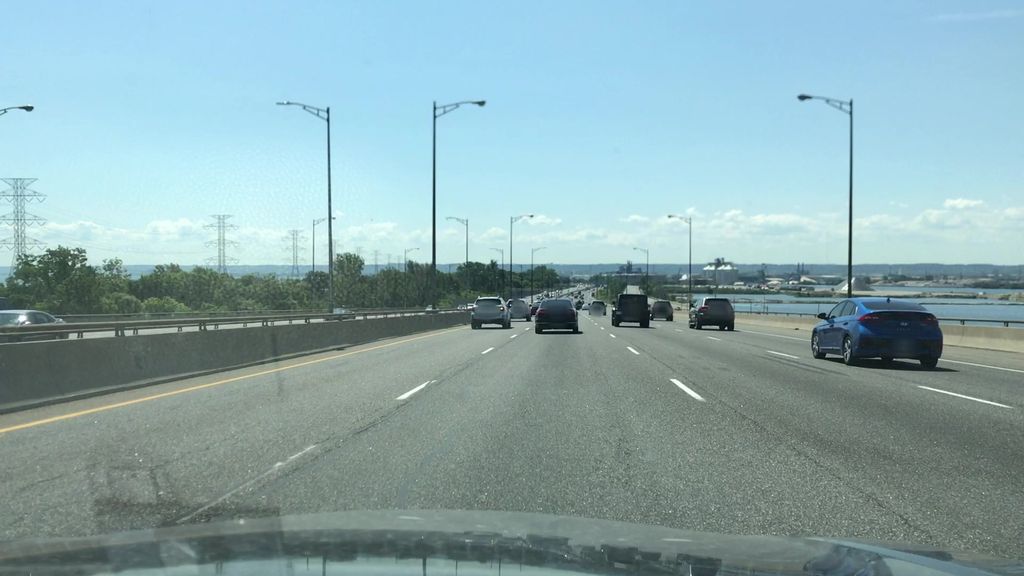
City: hamilton